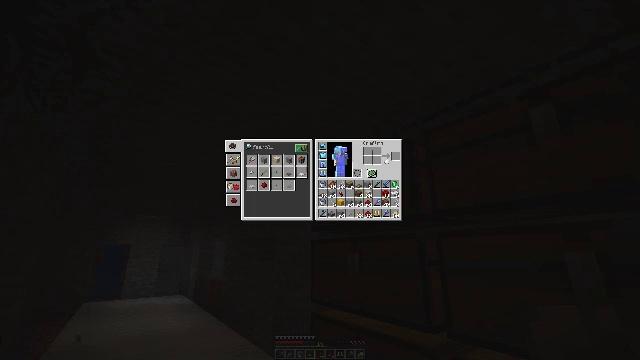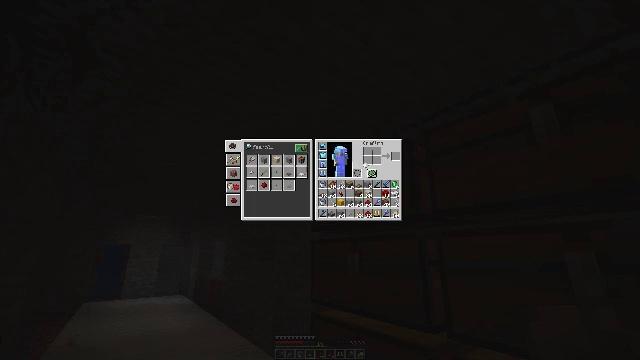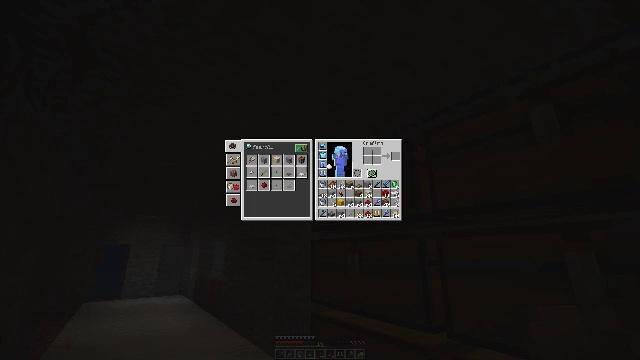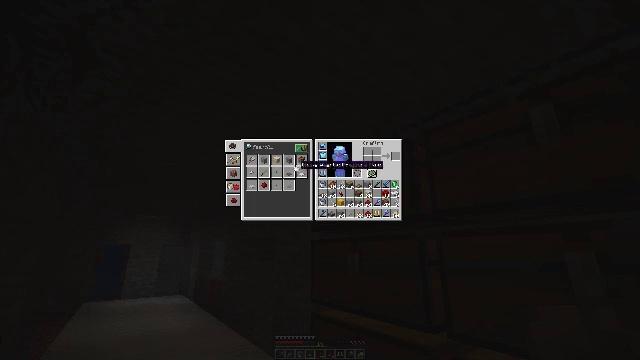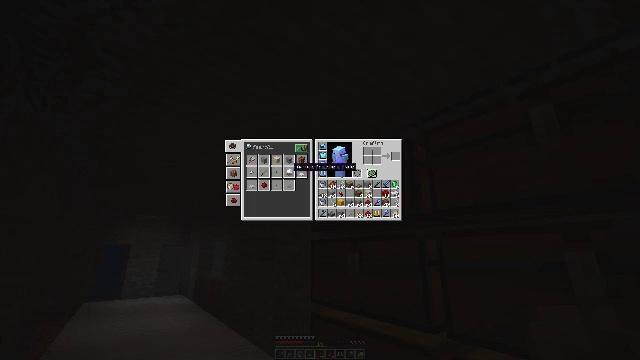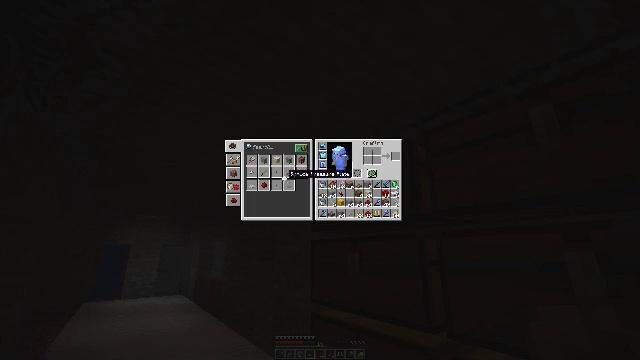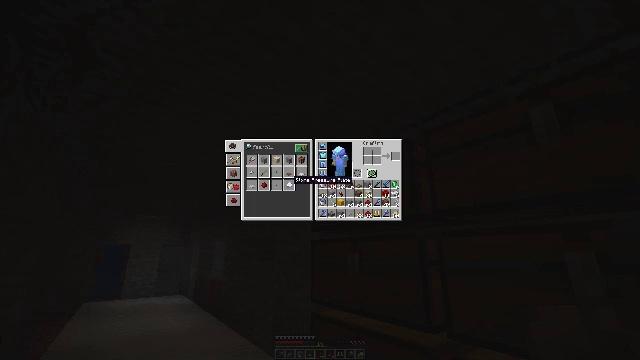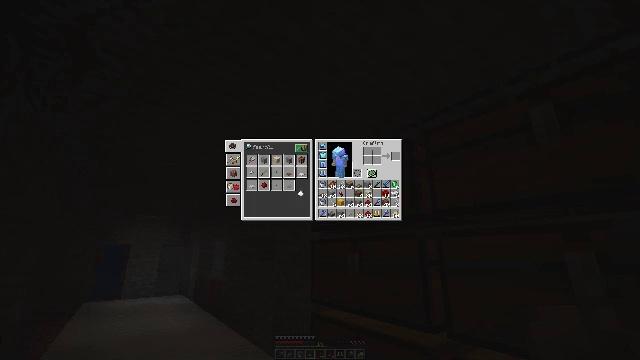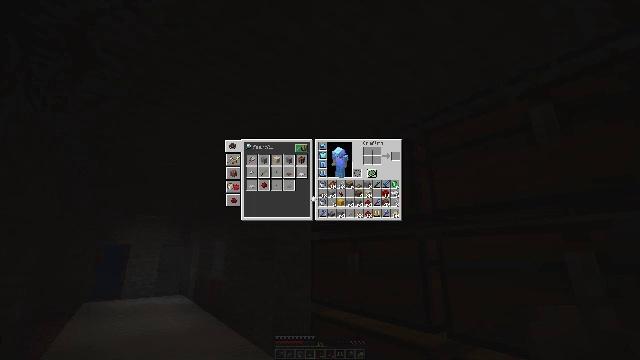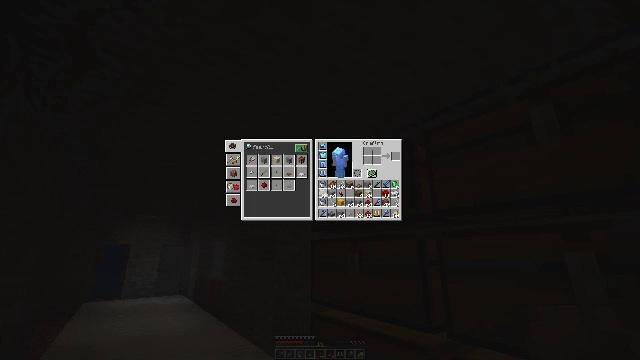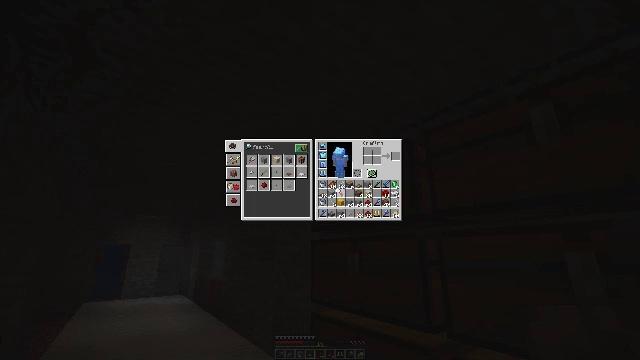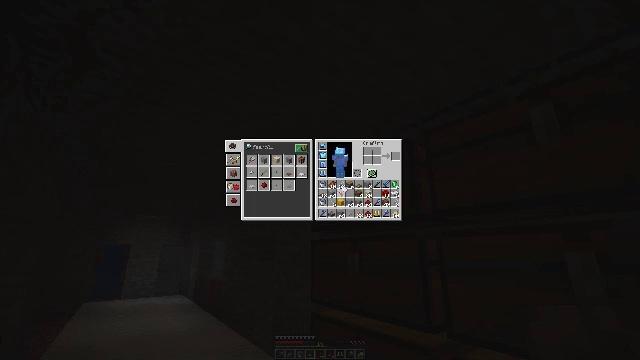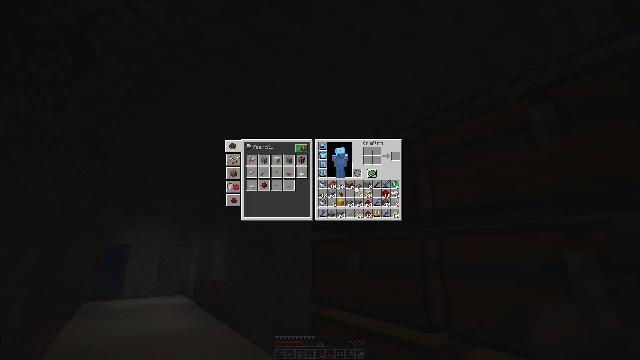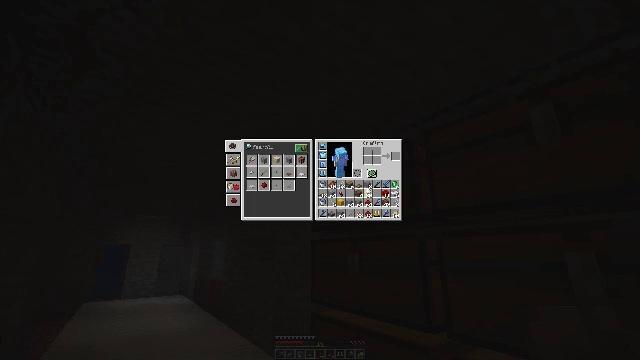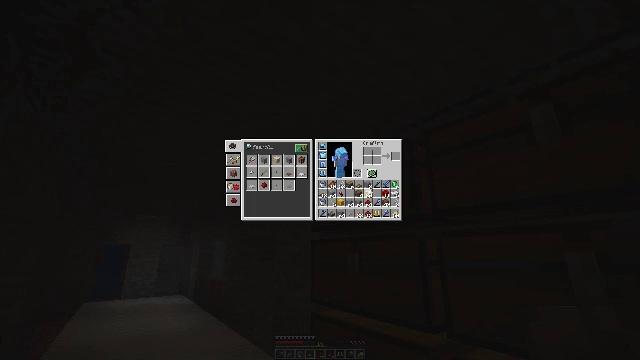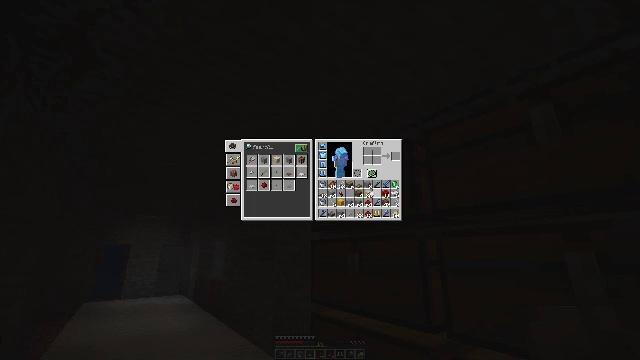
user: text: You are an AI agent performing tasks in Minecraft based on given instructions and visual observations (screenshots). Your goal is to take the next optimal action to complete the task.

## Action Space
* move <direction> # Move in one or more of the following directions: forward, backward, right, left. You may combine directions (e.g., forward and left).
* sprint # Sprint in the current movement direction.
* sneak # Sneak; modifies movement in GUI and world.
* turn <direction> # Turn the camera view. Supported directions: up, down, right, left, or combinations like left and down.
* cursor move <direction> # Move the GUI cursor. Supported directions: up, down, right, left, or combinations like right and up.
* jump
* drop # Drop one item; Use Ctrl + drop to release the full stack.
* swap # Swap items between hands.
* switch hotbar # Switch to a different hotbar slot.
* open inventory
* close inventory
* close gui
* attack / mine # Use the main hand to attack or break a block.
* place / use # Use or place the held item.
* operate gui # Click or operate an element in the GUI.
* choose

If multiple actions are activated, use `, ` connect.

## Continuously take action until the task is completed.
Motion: motion action
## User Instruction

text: Put spider eye, brown mushroom, and sugar in crafting grid to get a fermented spider eye.
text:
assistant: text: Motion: turn left and down
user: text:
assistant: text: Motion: turn left
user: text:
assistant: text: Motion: turn left
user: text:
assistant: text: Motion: turn left
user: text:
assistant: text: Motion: turn left and down
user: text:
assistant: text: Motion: turn right and down
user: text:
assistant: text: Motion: turn right and down
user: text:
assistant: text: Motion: turn right and down
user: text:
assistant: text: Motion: turn right and up
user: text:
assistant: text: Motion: turn right and up
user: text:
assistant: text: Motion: turn right
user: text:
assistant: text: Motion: turn right
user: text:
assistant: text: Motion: turn right
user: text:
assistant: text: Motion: no_op
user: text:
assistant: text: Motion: no_op
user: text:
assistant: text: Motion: no_op
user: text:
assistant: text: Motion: no_op
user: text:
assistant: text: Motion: no_op
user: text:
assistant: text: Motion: no_op
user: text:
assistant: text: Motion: attack / mine
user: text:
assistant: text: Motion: attack / mine
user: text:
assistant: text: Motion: attack / mine
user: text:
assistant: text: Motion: no_op
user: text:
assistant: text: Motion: no_op
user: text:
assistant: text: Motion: no_op
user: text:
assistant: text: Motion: no_op
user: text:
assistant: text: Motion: turn left
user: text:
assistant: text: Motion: turn left
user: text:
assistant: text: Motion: turn left
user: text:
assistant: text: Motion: turn left